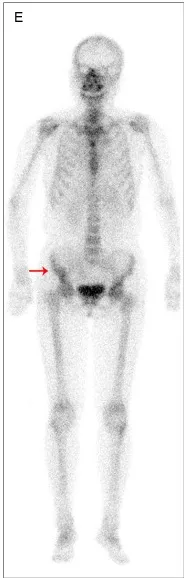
During the albumin-bound paclitaxel treatment in September 2021.
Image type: radiology (scintigraphy)